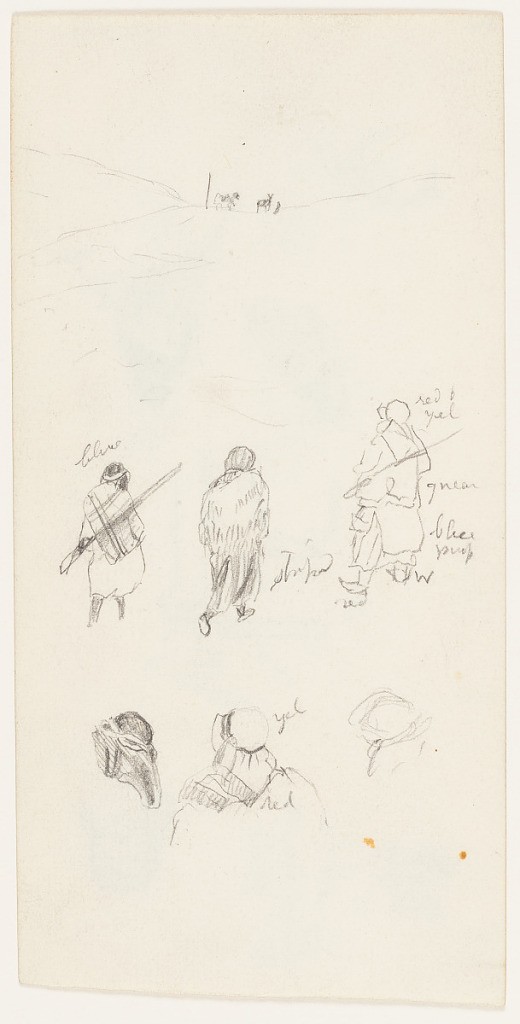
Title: Figure Sketches with Landscape, Petra, Syria (Jordan)
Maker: Frederic Edwin Church, American, 1826–1900
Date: February 1868
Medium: Graphite on white wove paper; verso: graphite
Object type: Drawing
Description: Figure studies showing six partial and complete views of Church's Bedouin guides from behind, near Petra in present-day Jordan. Three are positioned horizontally across the center, fully rendered. Each is adorned in headwear and draped clothing--two wield rifles. Below them, there partial details of their heads are visible. Above, a sketch of two animals standing atop a ridge, rendered in outline, are visible.

Verso: Mixed studies around Petra, in present-day Jordan. Along upper margin, two sketches of heads/faces are visible--one of a boy with a partially shaved haircut uncommon the U.S. at the time, viewed in profile, and a frontal view of the face of bearded man. At center, a loosely rendered sketch of a portion of a building's templefront facade is included. Below, three loose studies of figures and rocks are also visible.